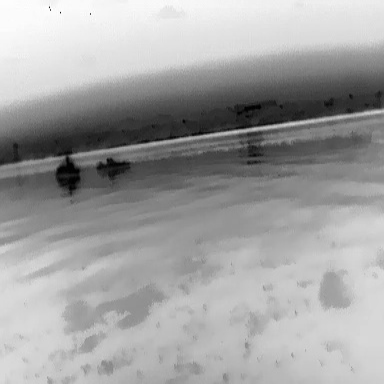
There is a warship in the infrared image.